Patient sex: F
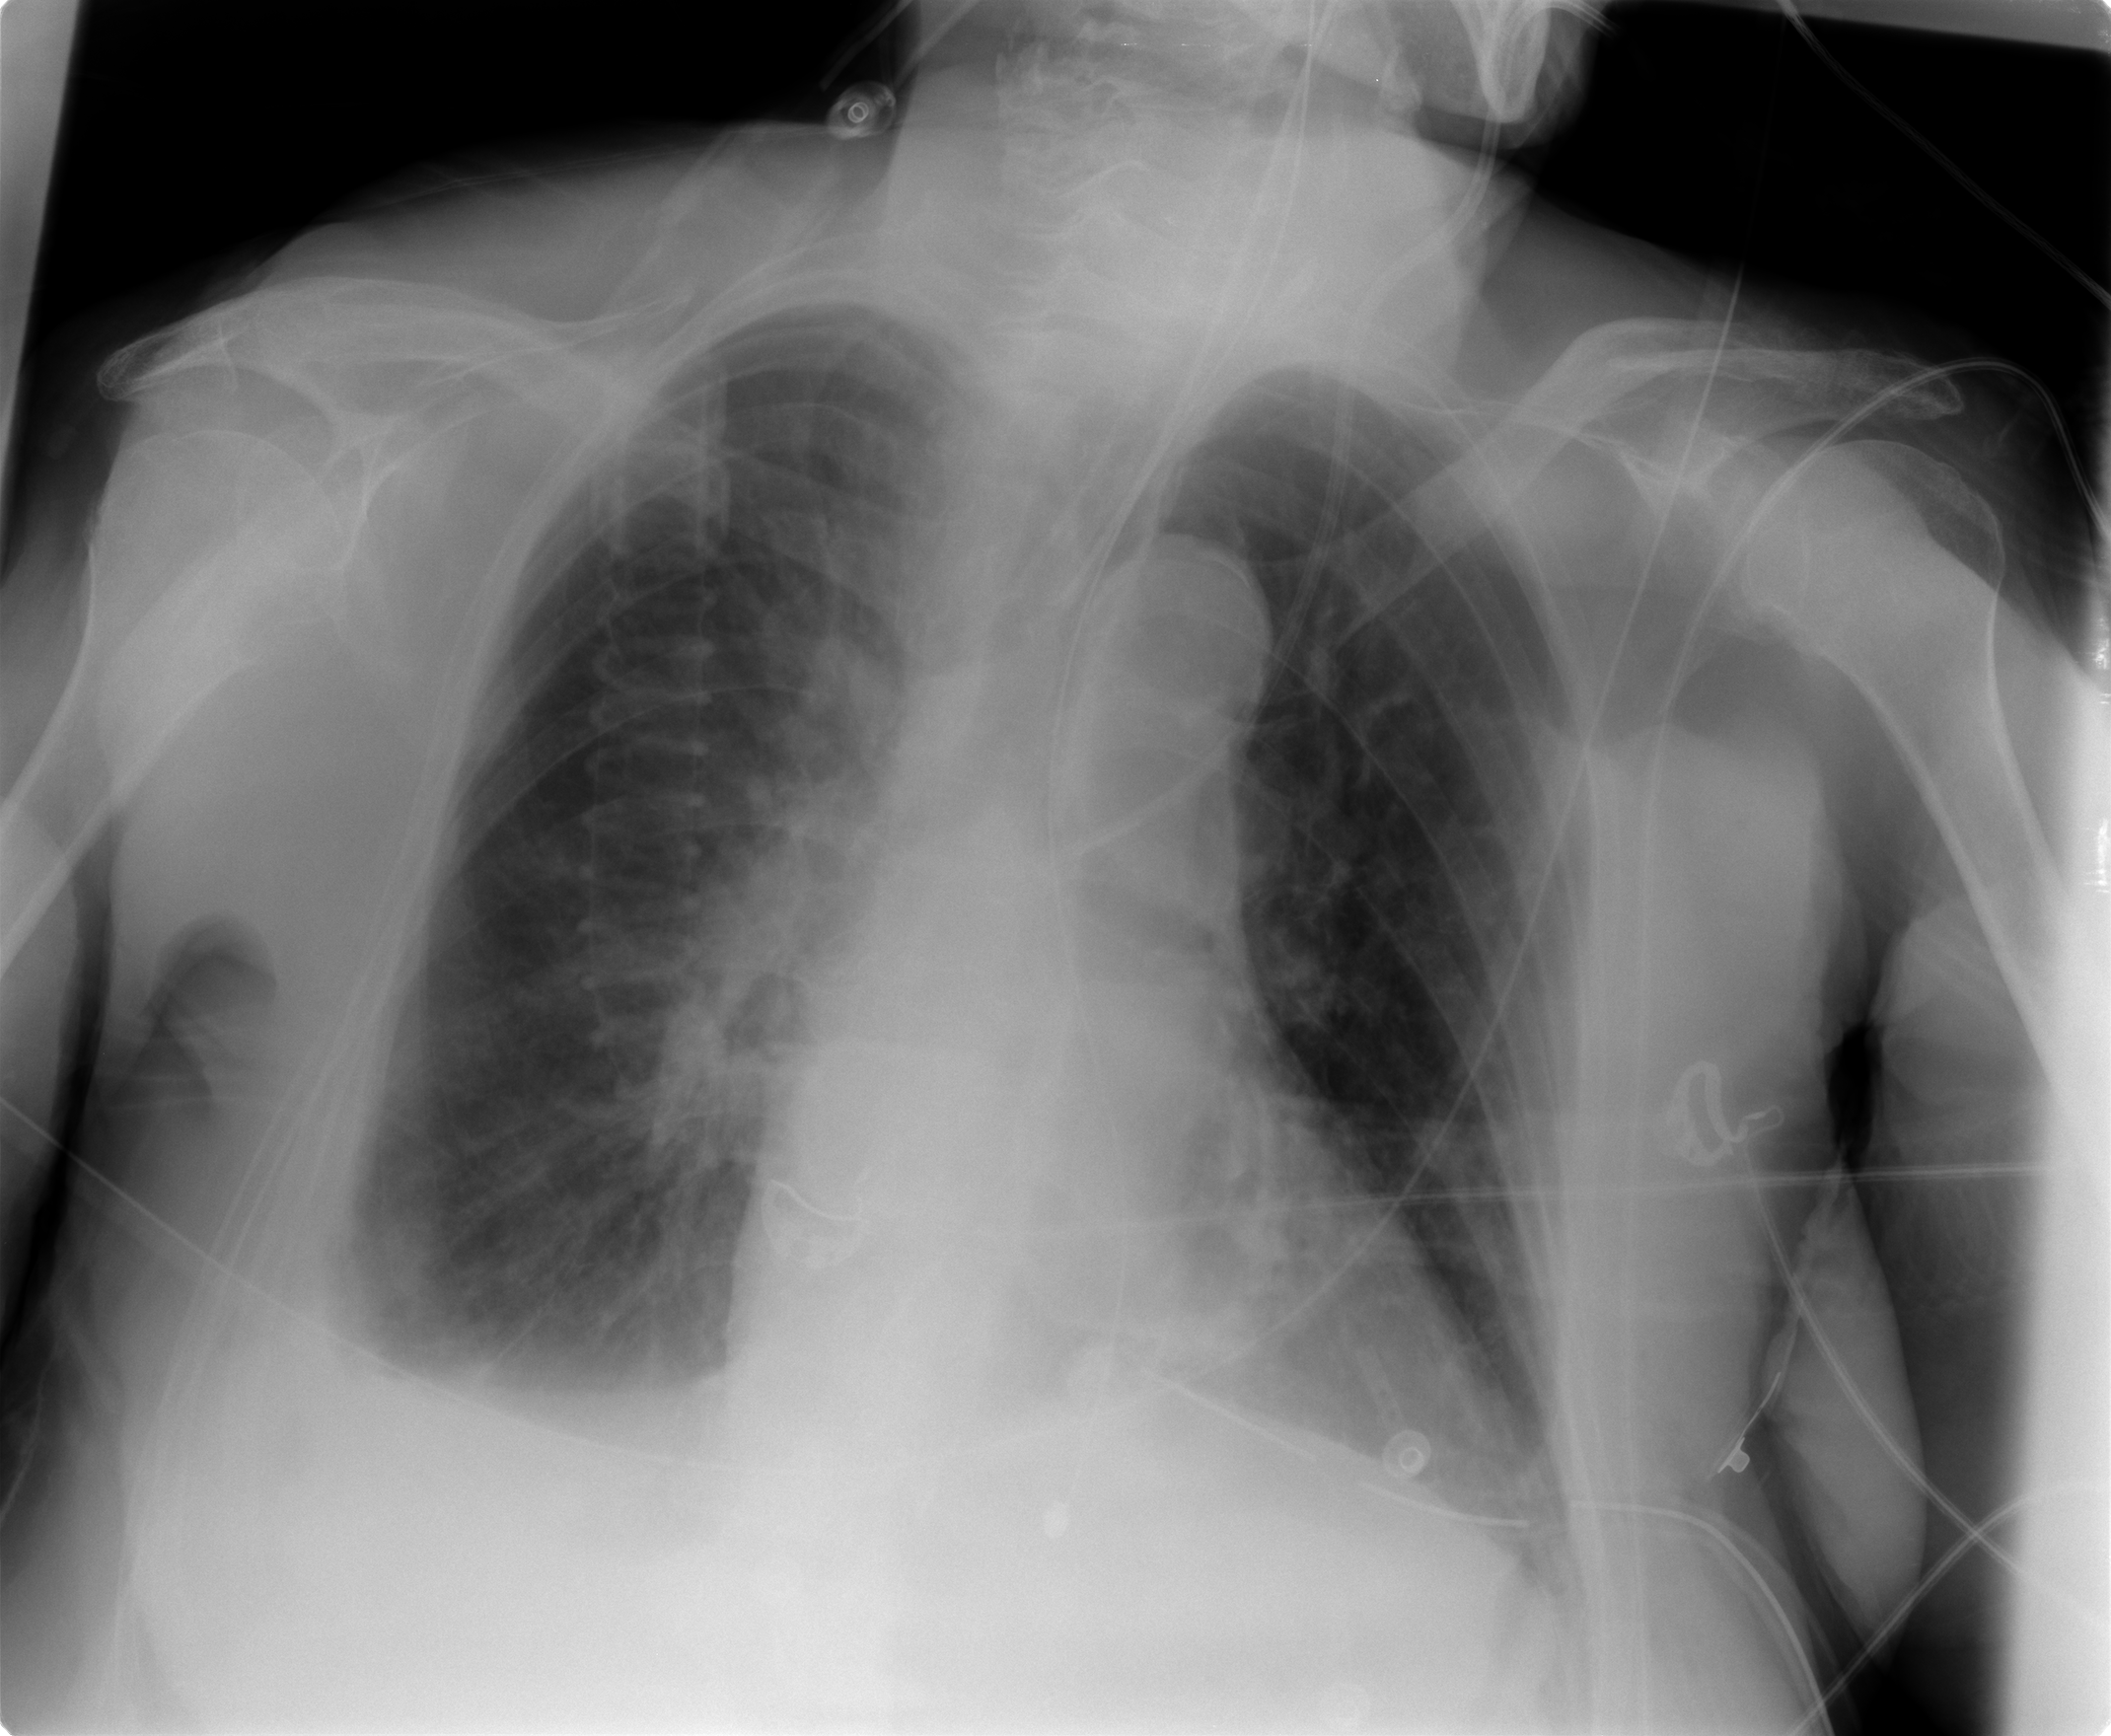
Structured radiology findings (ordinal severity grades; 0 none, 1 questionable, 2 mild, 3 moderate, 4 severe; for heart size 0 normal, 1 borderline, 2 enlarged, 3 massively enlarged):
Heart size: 2
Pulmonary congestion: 1
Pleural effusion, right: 1
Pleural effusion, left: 0
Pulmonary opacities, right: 0
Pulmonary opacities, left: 0
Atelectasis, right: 1
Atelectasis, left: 0